Question: I just started learning C. I am writing my code as follows:
'''
#include <stdio.h>
#include <conio.h>
void main()
{
int i, s = 0;
clrscr();
for(i = 1 ; i <= 5 ; i++)
{
if ((i % 3 == 0) || (i % 5 == 0))
{
printf("%d
", &i);
s = s + i;
}
}
printf("sum is: %d
", &s);
getch();
}
'''
But I am getting trouble in output, which is this:

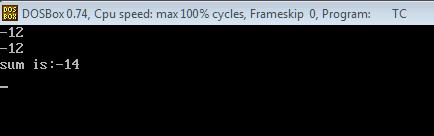
Answer: The address operator '&' is unnecessary:
'''
printf("%d
", i);
printf("sum is: %d
", s);
'''